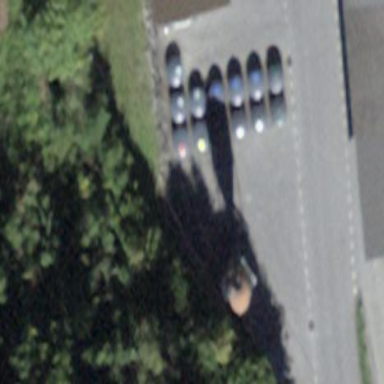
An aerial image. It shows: Recycling container at amenity designated for recycling.